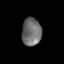
Tissue: skin
Cell type: Epithelial cells
Senescence score: 0.9205
Nuclear area (px): 534
Mean DAPI intensity: 108.193